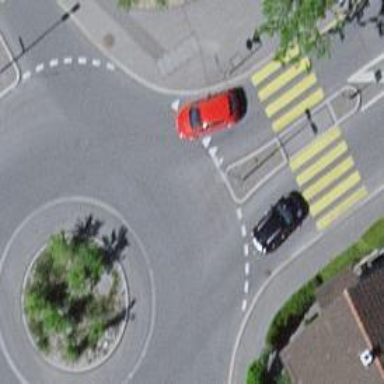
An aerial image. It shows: Secondary road with asphalt surface leading to roundabout.